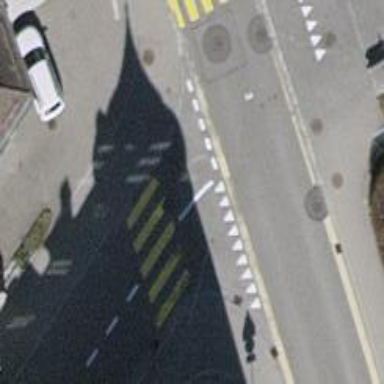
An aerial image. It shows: Marked road crossing.